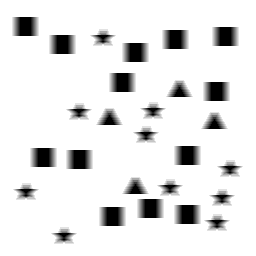
Squares: 13
Triangles: 4
Stars: 10
Total shapes: 27